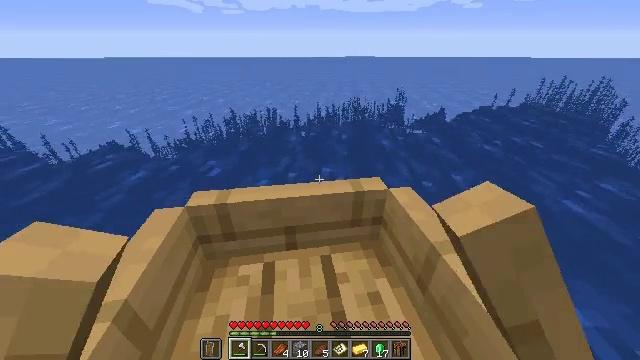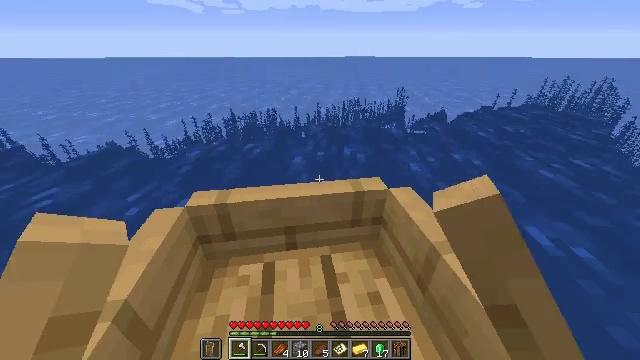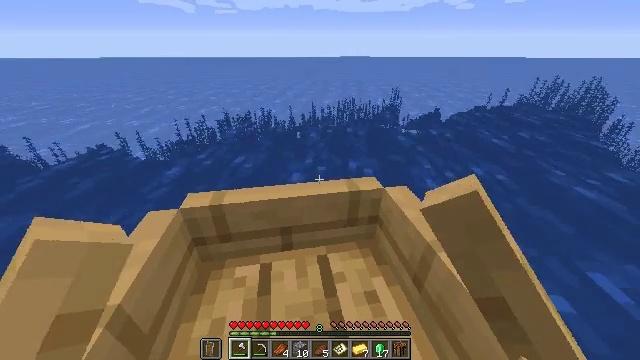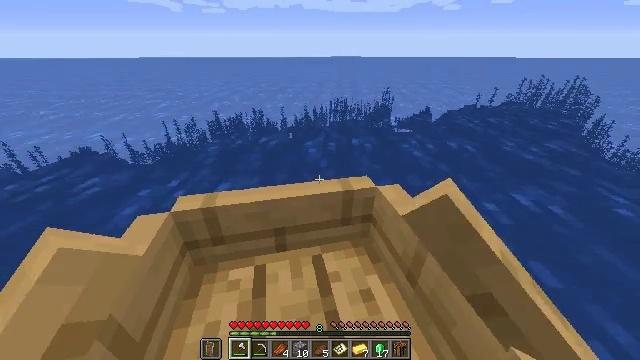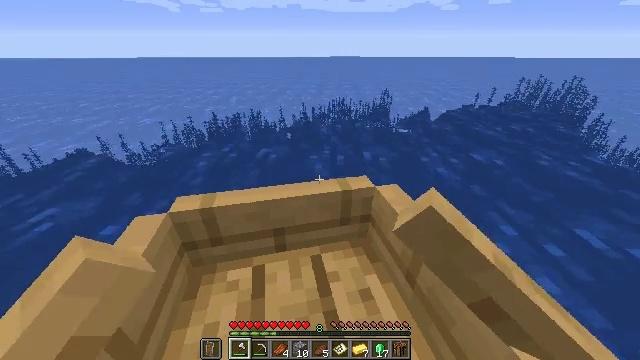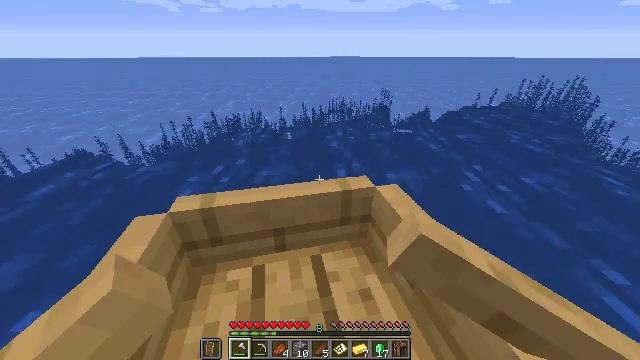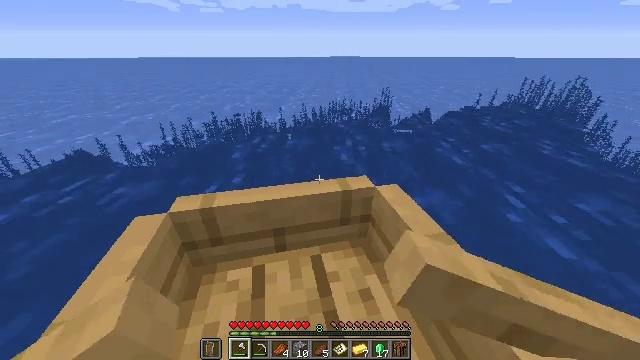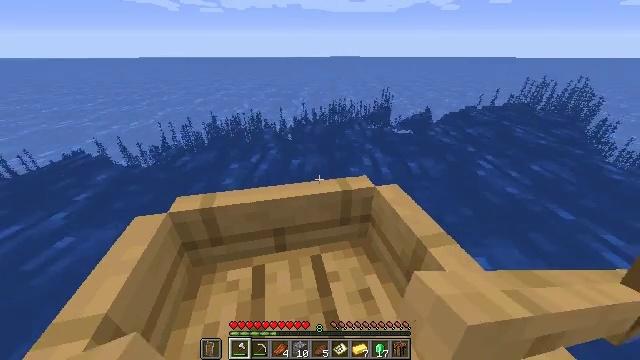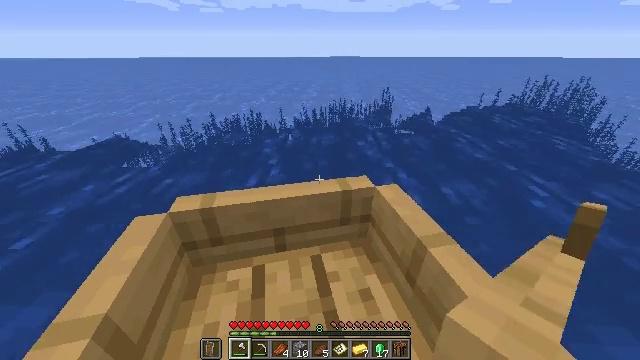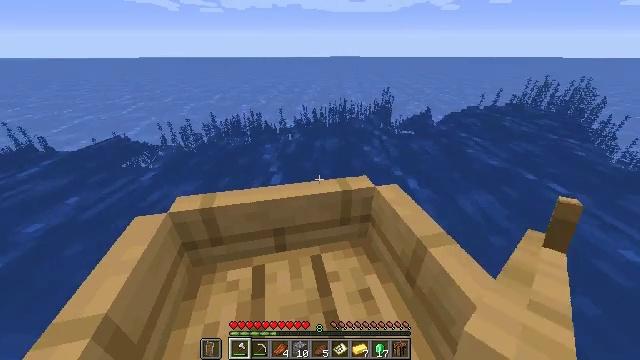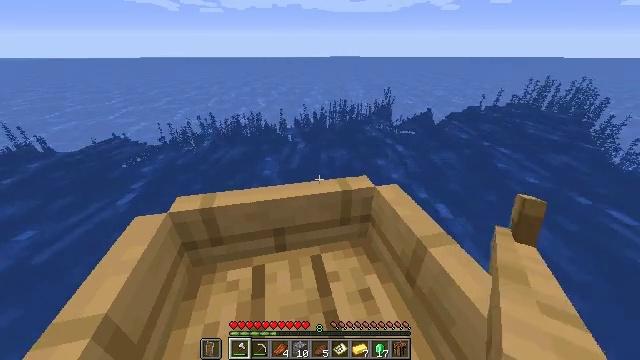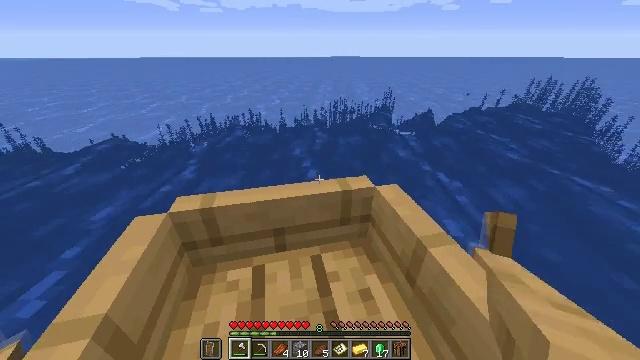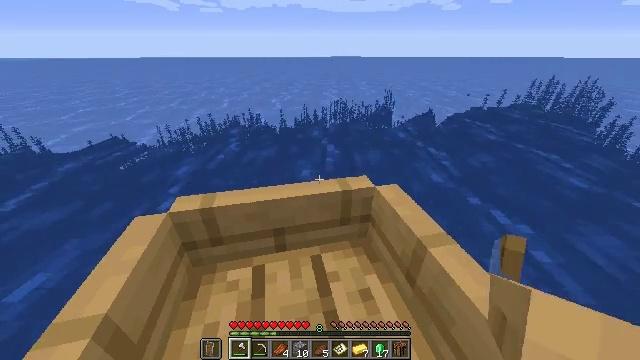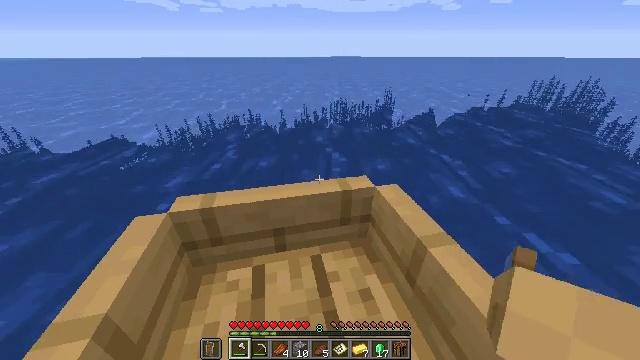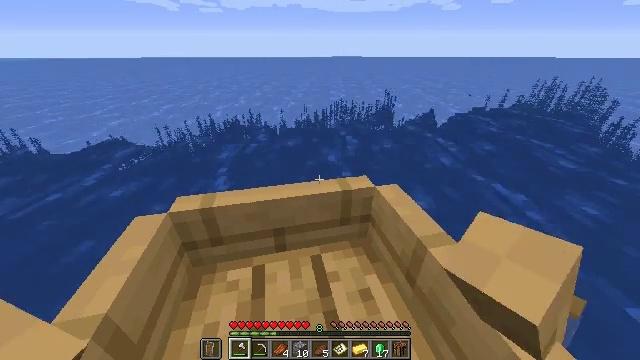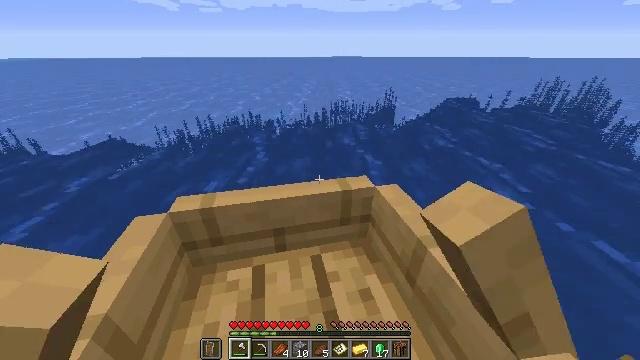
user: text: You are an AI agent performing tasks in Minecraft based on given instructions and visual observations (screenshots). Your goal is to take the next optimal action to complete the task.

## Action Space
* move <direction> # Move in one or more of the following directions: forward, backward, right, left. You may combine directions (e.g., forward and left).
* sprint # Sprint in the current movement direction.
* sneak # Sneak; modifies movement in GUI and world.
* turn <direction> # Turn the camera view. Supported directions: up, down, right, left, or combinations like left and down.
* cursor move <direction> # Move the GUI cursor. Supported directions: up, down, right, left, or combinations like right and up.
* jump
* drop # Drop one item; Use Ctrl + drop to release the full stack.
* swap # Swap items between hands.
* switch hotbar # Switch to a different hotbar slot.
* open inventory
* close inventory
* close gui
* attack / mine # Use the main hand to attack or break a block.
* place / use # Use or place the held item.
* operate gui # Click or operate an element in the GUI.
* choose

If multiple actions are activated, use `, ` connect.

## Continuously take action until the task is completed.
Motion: motion action
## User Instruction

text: Remove a filled map from the inventory.
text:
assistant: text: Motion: move forward
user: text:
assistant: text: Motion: move forward, turn right
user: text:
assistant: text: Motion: move forward, turn right
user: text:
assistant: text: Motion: move forward
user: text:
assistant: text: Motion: move forward
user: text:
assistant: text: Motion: move forward
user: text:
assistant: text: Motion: move forward
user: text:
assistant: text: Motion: move forward, sprint
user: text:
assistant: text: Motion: move forward, sprint
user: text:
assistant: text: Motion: move forward, sprint
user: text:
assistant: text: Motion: move forward, sprint
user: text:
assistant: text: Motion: move forward, sprint
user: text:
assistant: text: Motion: move forward, sprint
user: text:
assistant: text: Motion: move forward, sprint
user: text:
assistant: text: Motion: move forward
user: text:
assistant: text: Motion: move forward
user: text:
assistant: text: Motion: move forward
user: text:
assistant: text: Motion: move forward
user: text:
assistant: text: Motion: move forward, turn left
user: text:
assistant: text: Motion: move forward, turn left
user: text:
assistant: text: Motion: move forward
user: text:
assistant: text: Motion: move forward
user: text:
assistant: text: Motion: move forward
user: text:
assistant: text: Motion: move forward
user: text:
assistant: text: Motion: move forward
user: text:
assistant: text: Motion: move forward, turn left
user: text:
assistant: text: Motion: move forward, turn left
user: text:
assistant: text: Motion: move forward, turn left and up
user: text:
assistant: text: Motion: move forward, turn left
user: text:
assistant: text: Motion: move forward